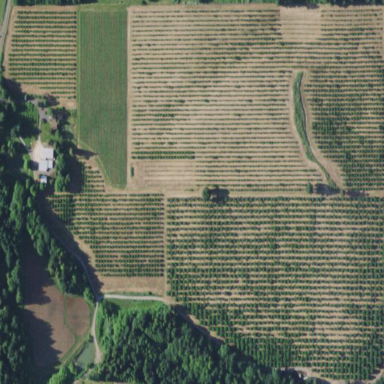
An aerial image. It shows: Orchard.